Interaction volume radius: 10 \u00c5
Interaction volume height: 30 \u00c5
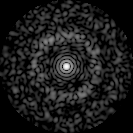
Disorder parameter: 0.8397